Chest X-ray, AP view. Patient: 50 years old, sex F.
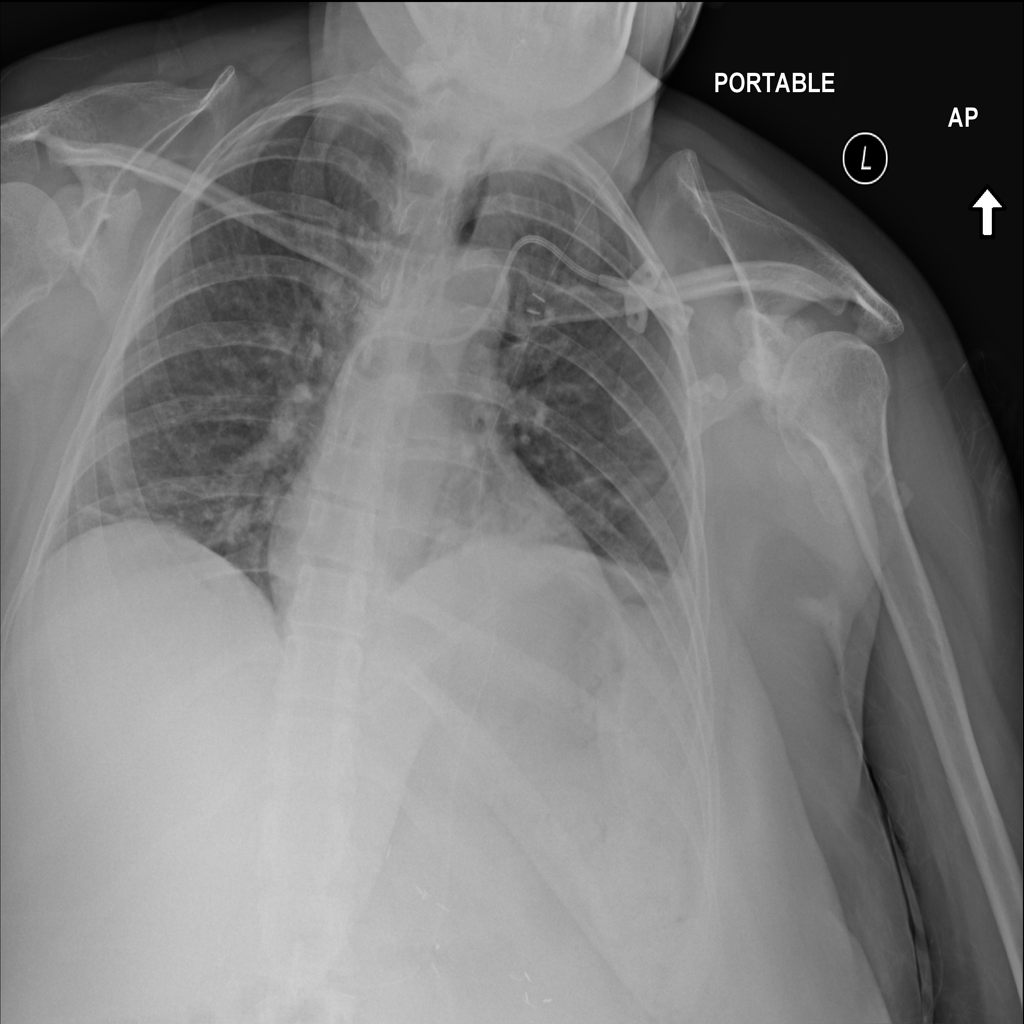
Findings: Atelectasis, Infiltration